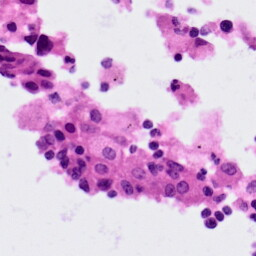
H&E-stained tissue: Lung